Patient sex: F
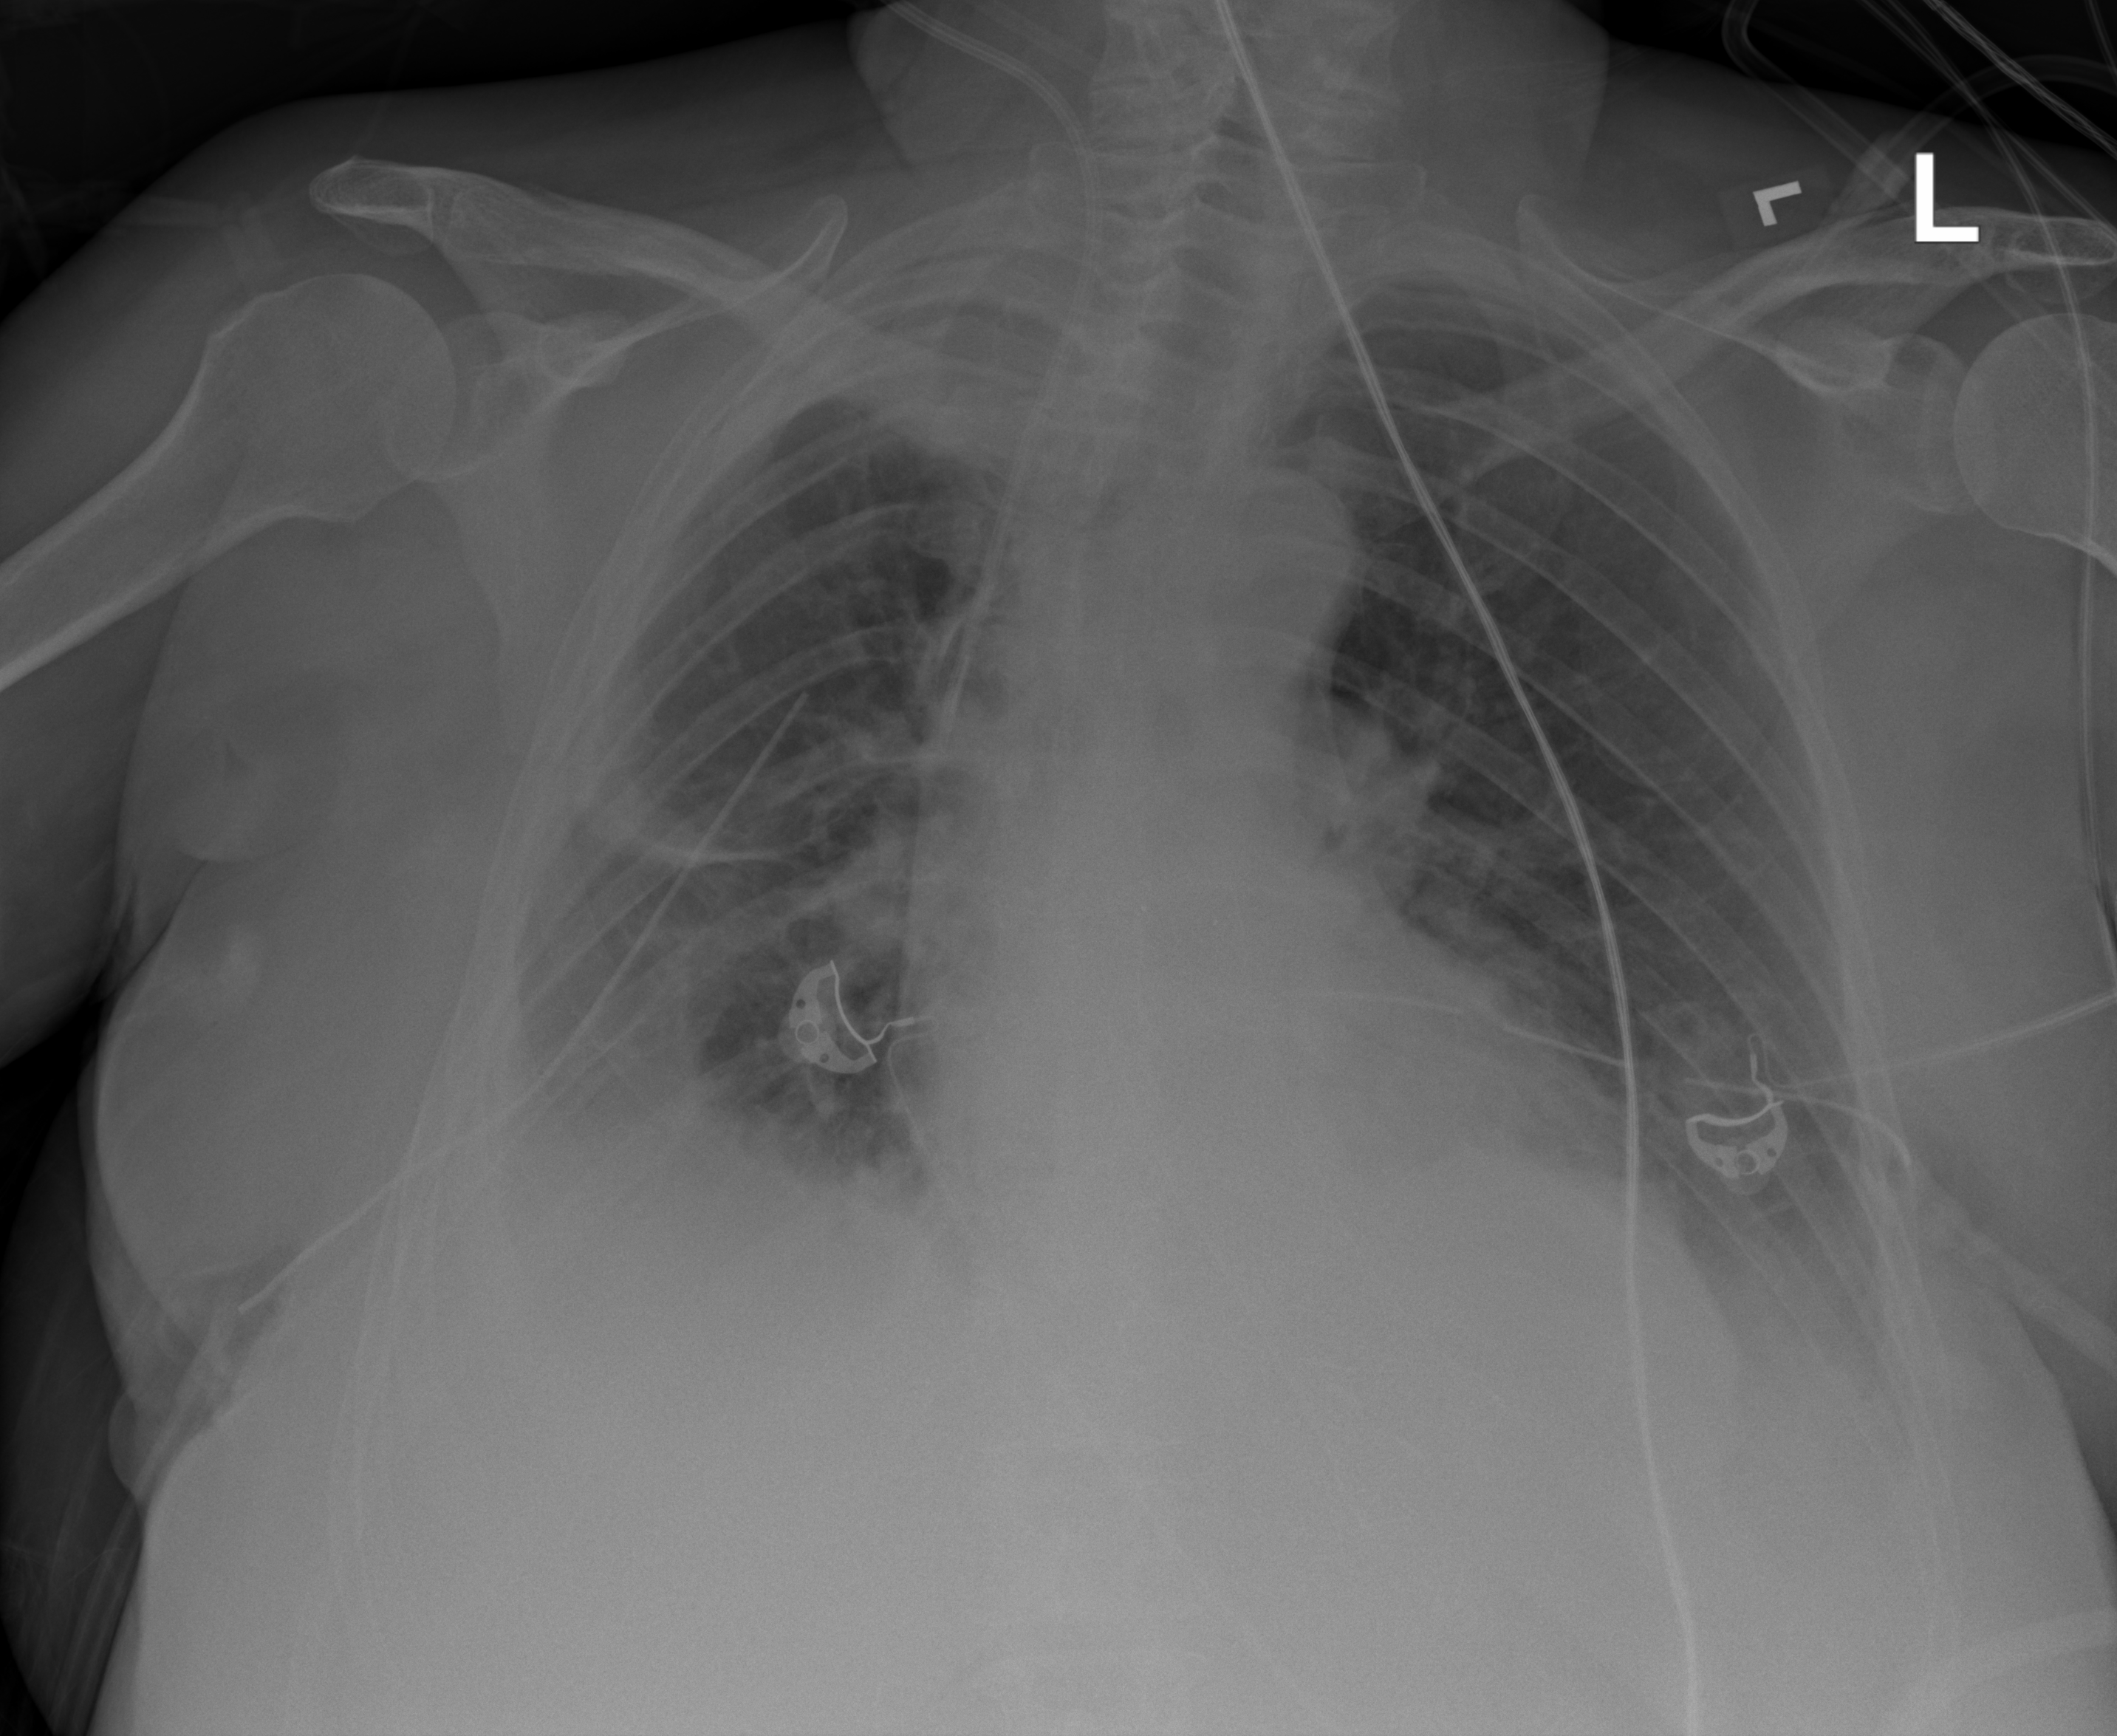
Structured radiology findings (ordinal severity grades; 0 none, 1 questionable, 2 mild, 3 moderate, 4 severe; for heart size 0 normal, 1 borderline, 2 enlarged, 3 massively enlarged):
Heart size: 0
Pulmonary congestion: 0
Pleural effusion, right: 3
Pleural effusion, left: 3
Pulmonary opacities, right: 3
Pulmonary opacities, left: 3
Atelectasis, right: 3
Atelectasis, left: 3